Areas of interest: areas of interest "Library"
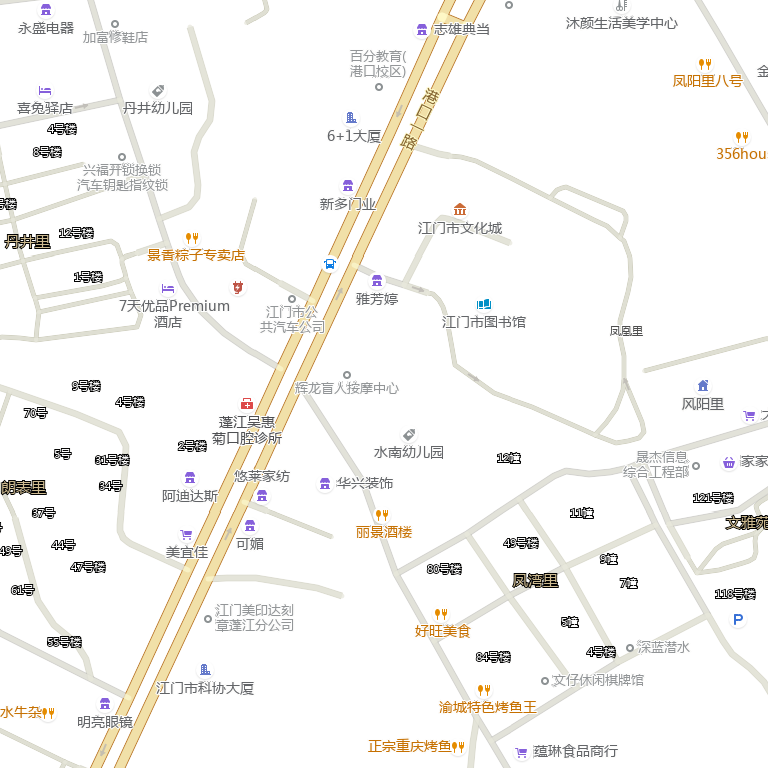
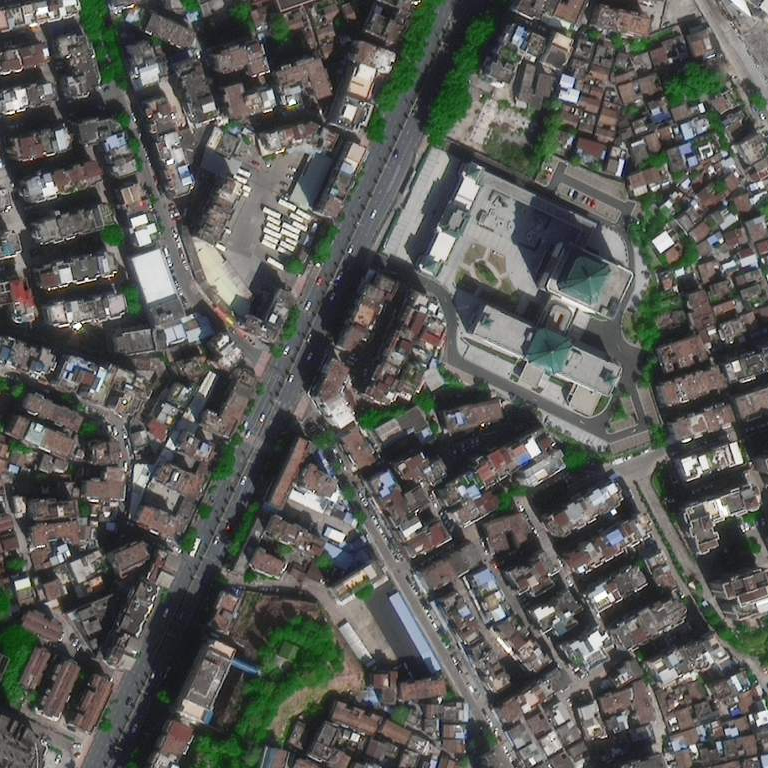